Question:
How to use ol li and table side by side with no html validation error?
I need to show these kind of data.
I have about thousand lines of data with pagination. How can i integrate it?
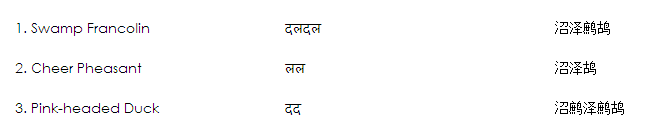
Answer: '''
<table cellspacing='0' cellpadding='0' border='0' class='table-list' style="width:100%;">
<tr>
<td valign="top" style="padding-right:20px;">
<ol>
<li>Snow Partridge</li>
<li>Tibetan Snowcock</li>
</ol>
</td>
<td valign="top" style="padding-right:20px;">
<ul>
<li>lrvaan</li>
<li>kongmaa hiukukhuraa</li>
</ul>
</td>
<td valign="top" style="padding-right:20px;">
<ul>
<li>Chinese Version</li>
<li>Chinese Version</li>
</ul>
</td>
</tr>
</table>
'''